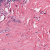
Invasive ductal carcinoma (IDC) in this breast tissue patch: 0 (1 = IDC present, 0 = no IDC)